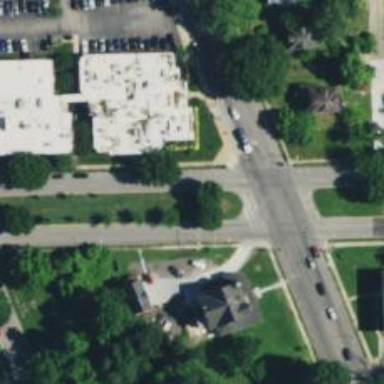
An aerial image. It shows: Unmarked road crossing.